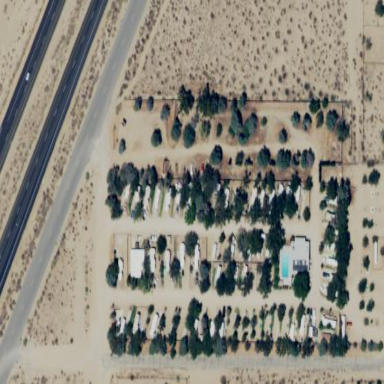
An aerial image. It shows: Caravan site for tourism.